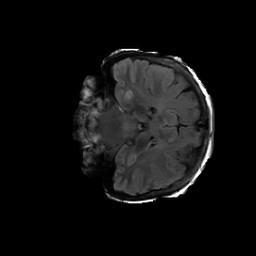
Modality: FLAIR
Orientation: coronal
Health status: ill
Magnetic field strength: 3 T